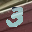
Label: 3